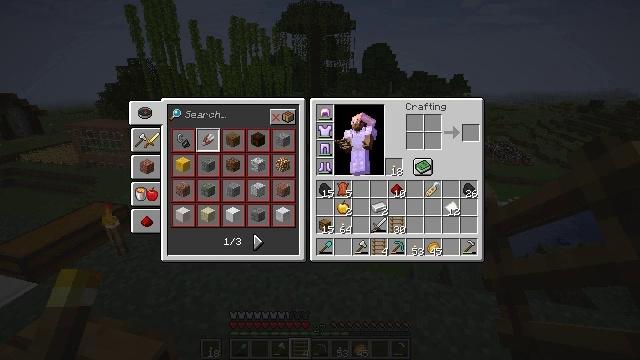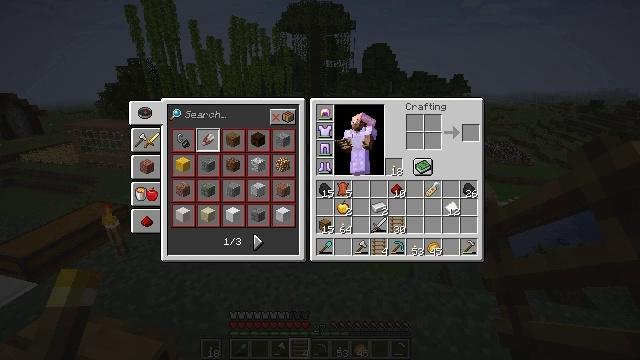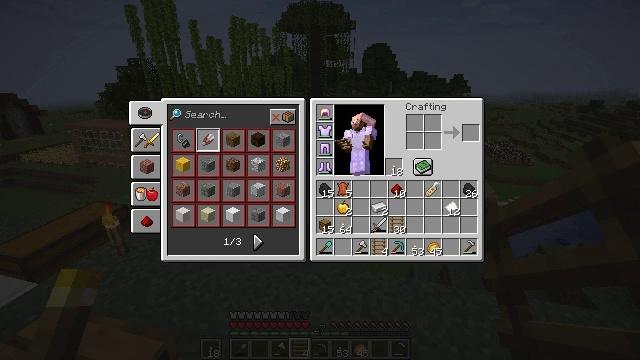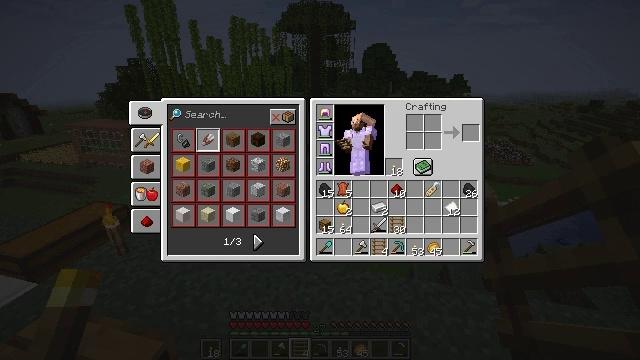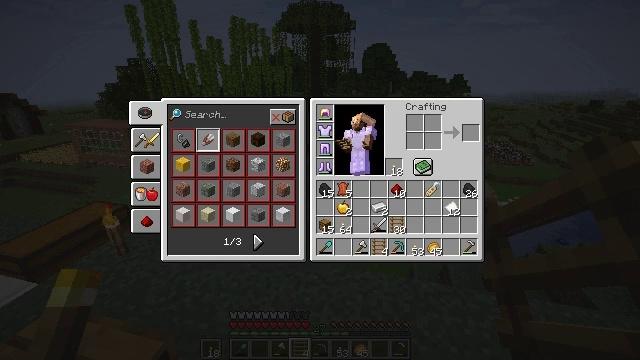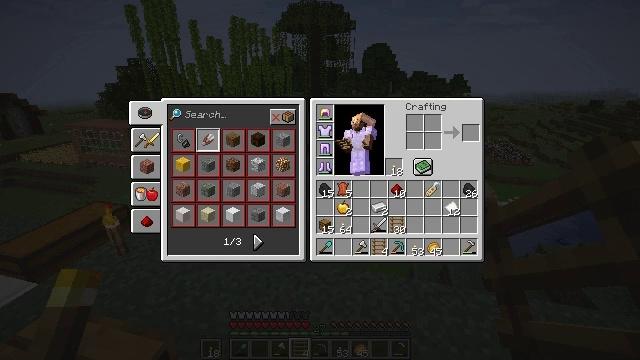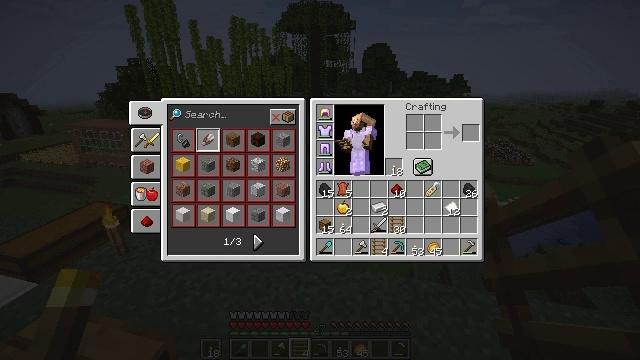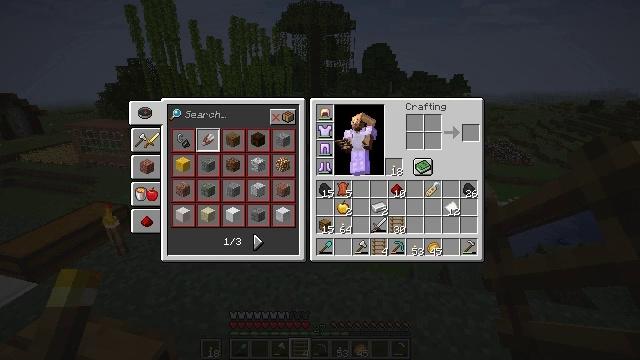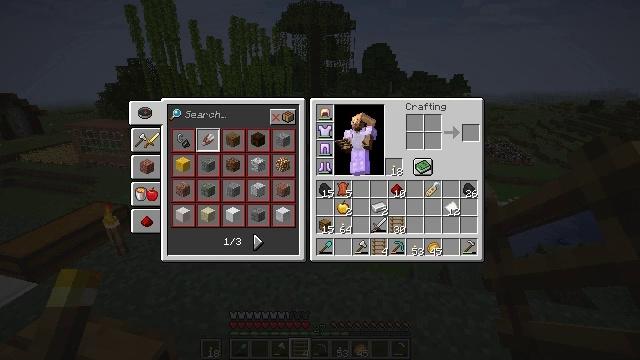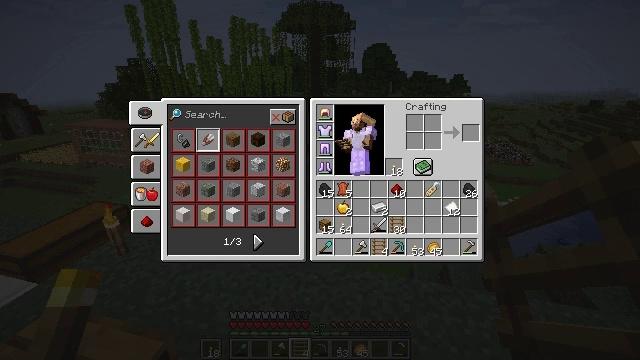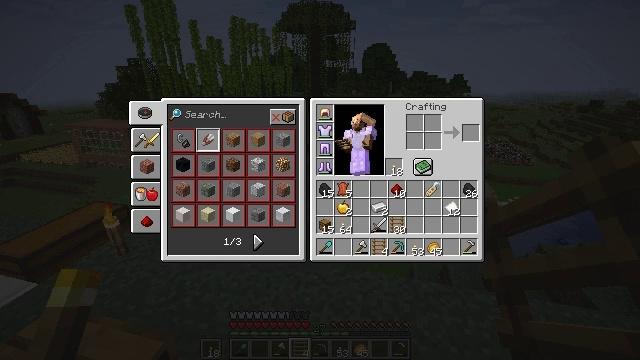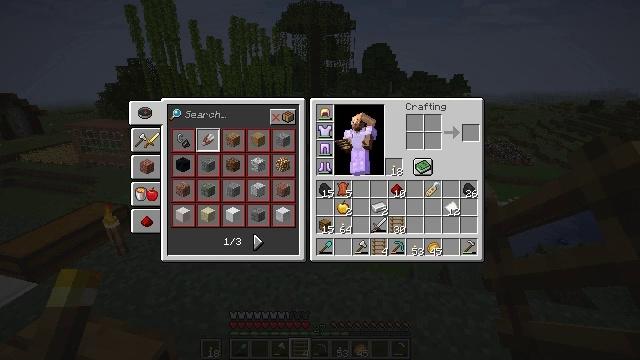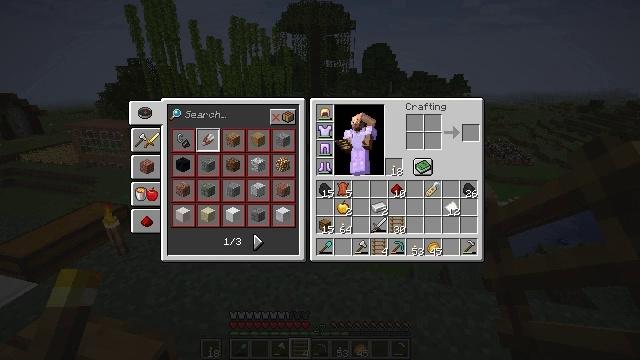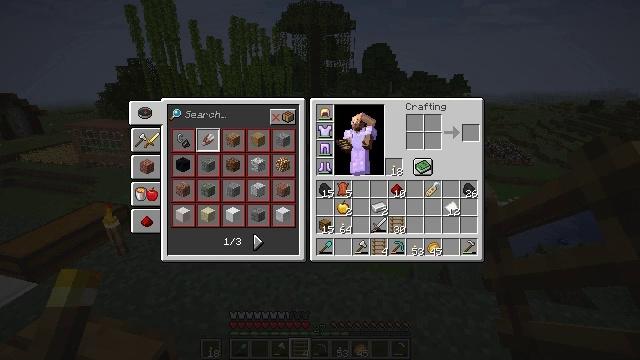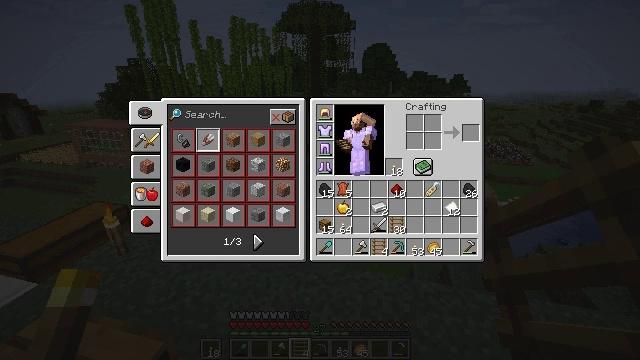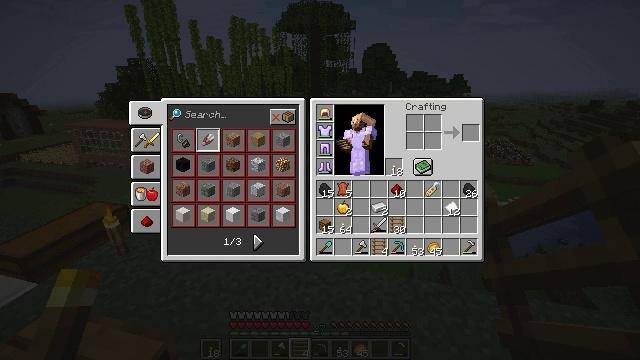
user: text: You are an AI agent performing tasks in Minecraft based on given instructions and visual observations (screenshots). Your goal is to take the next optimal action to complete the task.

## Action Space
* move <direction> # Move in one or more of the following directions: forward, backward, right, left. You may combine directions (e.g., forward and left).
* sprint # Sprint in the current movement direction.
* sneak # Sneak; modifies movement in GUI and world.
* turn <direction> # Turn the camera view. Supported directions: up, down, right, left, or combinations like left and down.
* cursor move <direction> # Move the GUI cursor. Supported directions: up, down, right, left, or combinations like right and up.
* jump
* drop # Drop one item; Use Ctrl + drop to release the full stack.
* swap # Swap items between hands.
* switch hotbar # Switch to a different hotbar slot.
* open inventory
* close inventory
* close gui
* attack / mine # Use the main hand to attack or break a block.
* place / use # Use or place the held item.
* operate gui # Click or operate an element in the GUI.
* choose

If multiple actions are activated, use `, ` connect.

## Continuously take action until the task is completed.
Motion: motion action
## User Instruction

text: Disassemble the ladder.
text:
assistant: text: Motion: no_op
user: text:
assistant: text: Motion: no_op
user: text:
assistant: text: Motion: no_op
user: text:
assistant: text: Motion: no_op
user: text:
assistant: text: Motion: no_op
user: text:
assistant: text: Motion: no_op
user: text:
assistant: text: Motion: no_op
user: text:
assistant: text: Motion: no_op
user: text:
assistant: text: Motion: no_op
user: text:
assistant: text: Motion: no_op
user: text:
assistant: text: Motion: no_op
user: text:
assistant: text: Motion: no_op
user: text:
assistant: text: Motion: no_op
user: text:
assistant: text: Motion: no_op
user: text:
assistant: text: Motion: no_op
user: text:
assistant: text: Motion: no_op
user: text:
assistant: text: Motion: no_op
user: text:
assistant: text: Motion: no_op
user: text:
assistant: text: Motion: no_op
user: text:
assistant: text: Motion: no_op
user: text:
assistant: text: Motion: no_op
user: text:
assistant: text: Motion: no_op
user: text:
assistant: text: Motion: no_op
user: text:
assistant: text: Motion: no_op
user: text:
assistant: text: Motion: no_op
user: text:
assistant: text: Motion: no_op
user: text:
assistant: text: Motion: no_op
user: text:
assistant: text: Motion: no_op
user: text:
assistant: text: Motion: no_op
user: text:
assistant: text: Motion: no_op